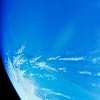
Label: water